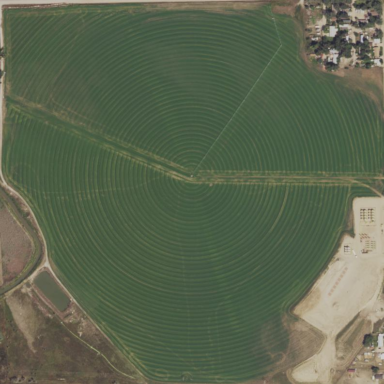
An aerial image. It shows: Farmland with pivot irrigation system.